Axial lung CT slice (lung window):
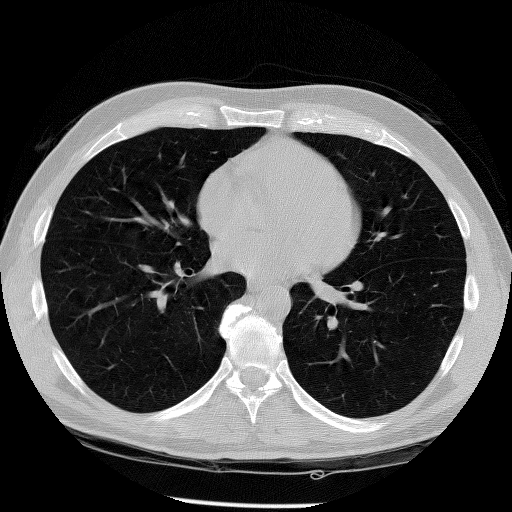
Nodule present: no